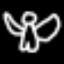
Label: angel